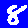
Digit: 8